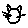
Label: cat